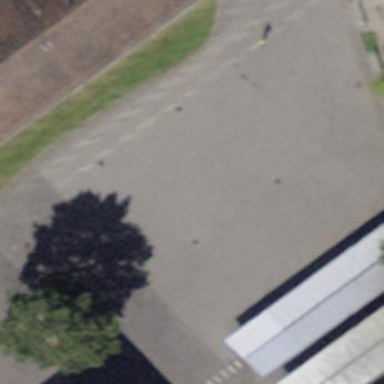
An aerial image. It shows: Bicycle parking area with asphalt surface.